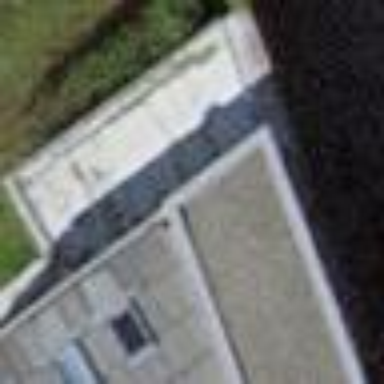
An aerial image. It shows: View of roof of building.